Field crop: maize
Growth stage: 1
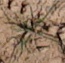
Species: lolium